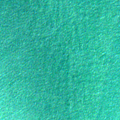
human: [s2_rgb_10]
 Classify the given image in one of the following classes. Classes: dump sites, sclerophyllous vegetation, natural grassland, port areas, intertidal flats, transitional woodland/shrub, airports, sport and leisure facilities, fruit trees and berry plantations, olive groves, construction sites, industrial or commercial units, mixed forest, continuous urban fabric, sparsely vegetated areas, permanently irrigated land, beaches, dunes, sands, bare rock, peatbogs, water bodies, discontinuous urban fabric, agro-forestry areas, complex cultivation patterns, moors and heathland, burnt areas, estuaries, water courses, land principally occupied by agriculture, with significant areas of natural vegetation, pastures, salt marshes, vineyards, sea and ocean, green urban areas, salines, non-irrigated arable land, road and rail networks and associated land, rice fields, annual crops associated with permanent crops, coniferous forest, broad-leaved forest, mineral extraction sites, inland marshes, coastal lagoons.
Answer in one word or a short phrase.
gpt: sea and ocean